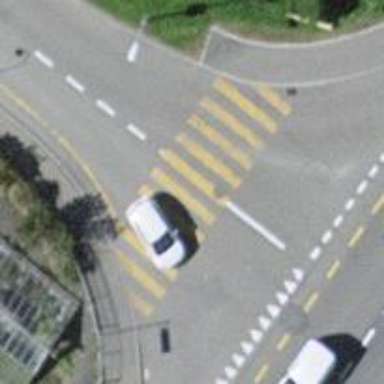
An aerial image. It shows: Pedestrian crossing with zebra markings on the footway.